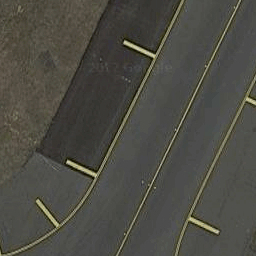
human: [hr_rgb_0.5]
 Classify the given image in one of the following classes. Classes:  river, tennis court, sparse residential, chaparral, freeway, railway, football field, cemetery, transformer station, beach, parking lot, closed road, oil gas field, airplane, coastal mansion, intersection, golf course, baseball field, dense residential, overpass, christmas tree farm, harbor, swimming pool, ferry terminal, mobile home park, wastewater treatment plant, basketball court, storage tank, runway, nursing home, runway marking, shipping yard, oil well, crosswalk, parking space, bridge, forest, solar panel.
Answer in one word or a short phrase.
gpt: runway marking